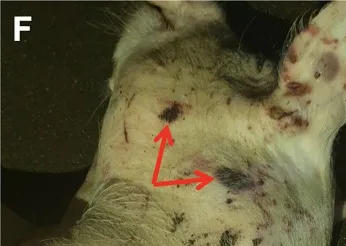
Gross pathology of ASFV infected pigs in Vietnam, 2019. (E) Multiple severe petechial hemorrhages in the renal cortex.
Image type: medical_photograph (skin_photograph)